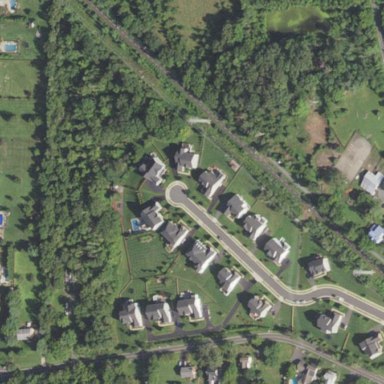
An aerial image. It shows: Residential area in grassy neighborhood with lush grass landcover.